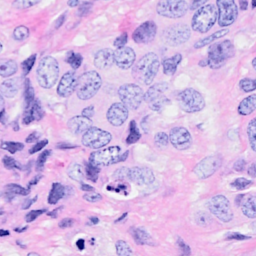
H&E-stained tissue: Breast